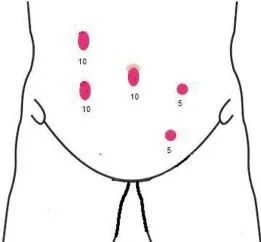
Port Positions and Intraoperative pictures. A - Port positions.
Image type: pathology (giemsa)